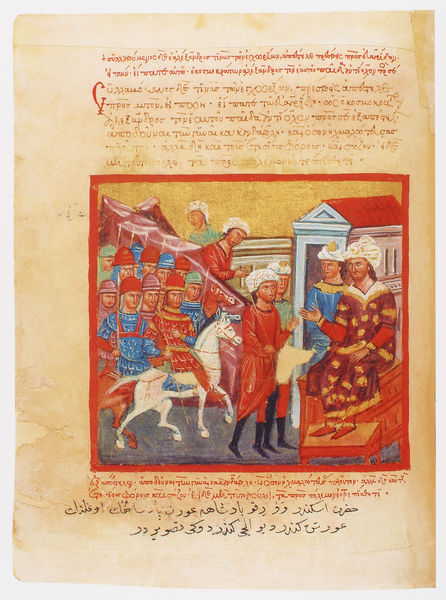
Titel: Der griechische Alexanderroman
Institution: Venedig, Hellenic Institute Codex Gr. 5
Schlagwörter: blau, mann, menschen, frau, männer, schwarz, zeichnung, gebäude, haus, rot, architektur, rahmen, pferd, pferde, reiter, schrift, papier, schemel, könig, lanze, soldaten, thron, buch, seite, text, helm, stiefel, herrscher, ritter, armee, helme, arabisch, krieger, könige, gesandte, turban, handschrift, zelt, zelte, sultan, buchmalerei, invasion, handschrif, weisses pferd, alexanderroman